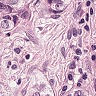
Metastatic tissue present: yes